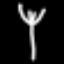
Label: fork